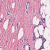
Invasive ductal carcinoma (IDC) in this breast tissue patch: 0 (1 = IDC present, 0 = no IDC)